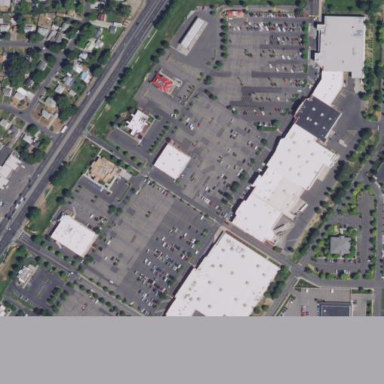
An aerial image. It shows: Retail area.